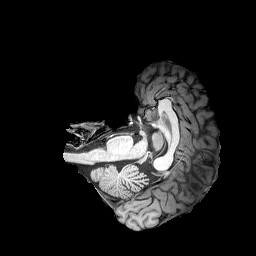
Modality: T1w
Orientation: axial
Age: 20
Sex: male
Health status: healthy